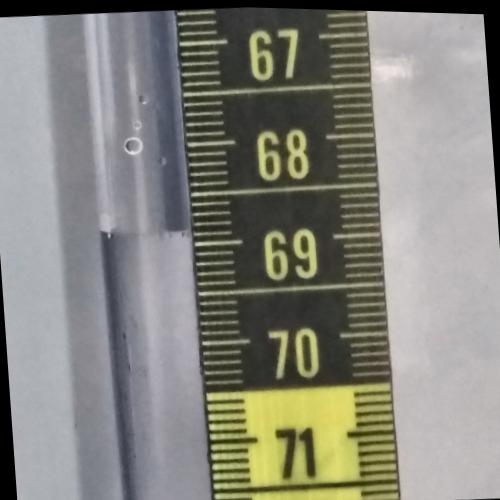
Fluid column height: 68.9 cm